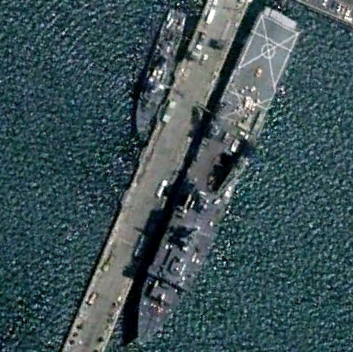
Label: combat